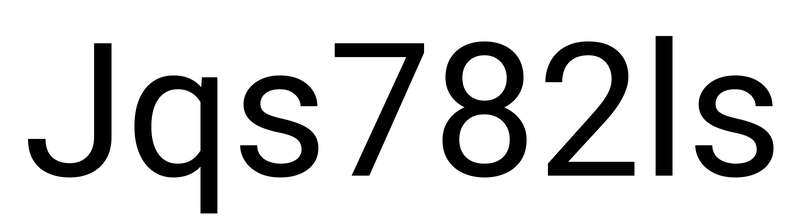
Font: Roboto_Regular